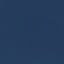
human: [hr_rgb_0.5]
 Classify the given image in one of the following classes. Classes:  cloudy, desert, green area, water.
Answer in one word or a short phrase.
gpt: water